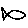
Label: fish